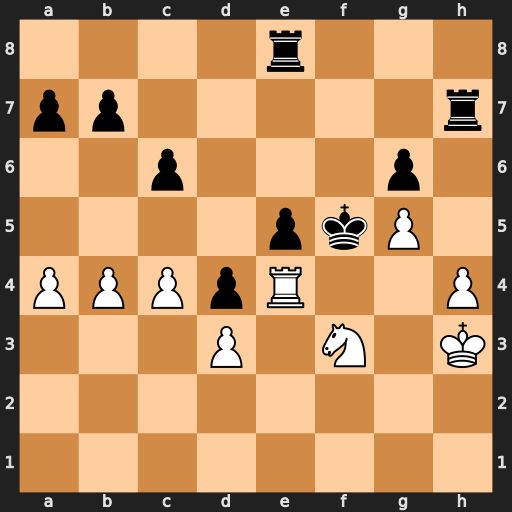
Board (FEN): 4r3/pp5r/2p3p1/4pkP1/PPPpR2P/3P1N1K/8/8
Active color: w
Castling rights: -
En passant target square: -
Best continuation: Nxd4+ exd4 Rxe8